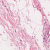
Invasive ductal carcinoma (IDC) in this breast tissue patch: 0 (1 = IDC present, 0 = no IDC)